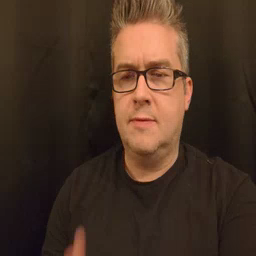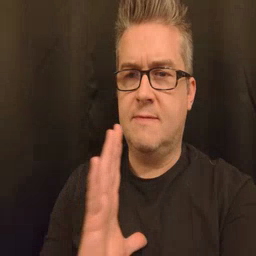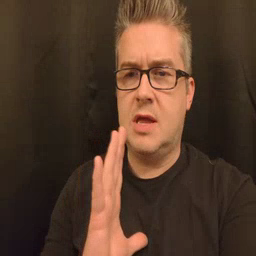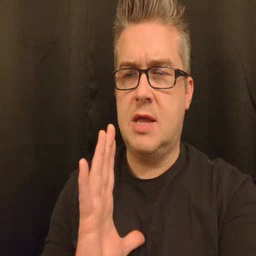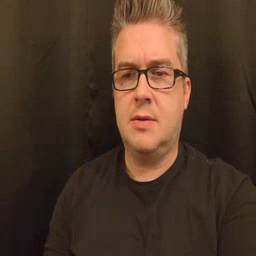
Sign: fine